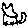
Label: cat